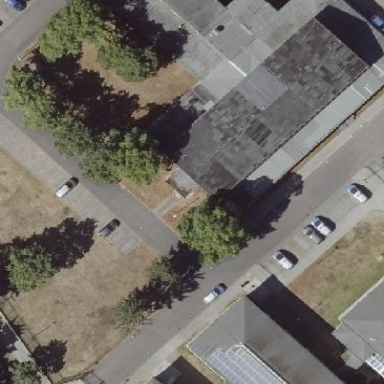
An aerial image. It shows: Police building.